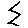
Label: zigzag